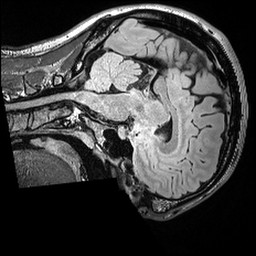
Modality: FLAIR
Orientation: sagittal
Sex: male